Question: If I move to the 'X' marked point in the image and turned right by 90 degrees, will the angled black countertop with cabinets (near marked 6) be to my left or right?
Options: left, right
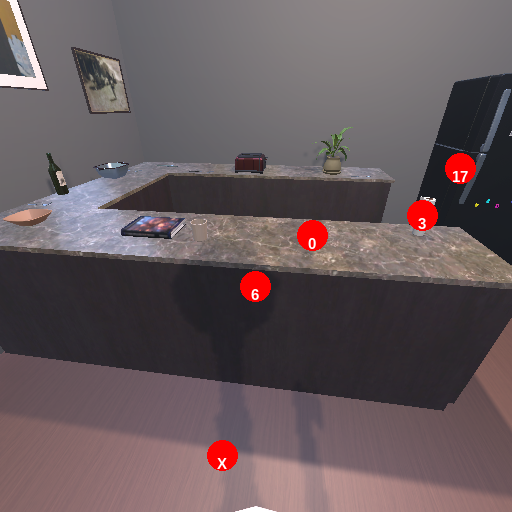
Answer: left